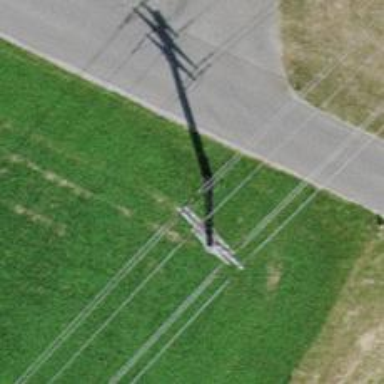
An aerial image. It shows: Concrete power pole.